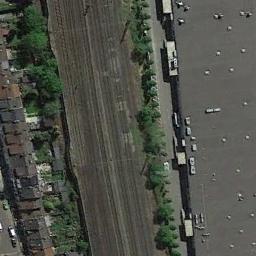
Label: railway